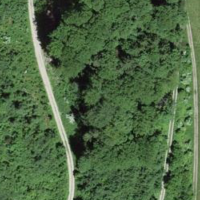
EUNIS habitat code: 44
Species observed at this site:
Stachys sylvatica
Epilobium hirsutum
Lysimachia vulgaris
Aegopodium podagraria
Salvia pratensis